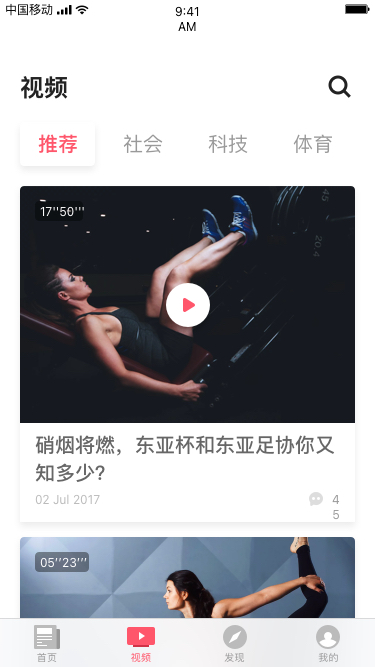
Text in this UI design:
视频
推荐
社会
科技
体育
17''50'''
硝烟将燃，东亚杯和东亚足协你又知多少？
02 Jul 2017
45
05’’23’’’